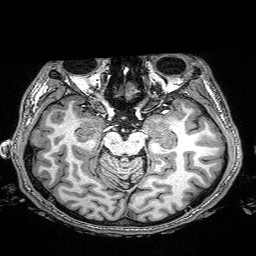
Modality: T1w
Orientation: coronal